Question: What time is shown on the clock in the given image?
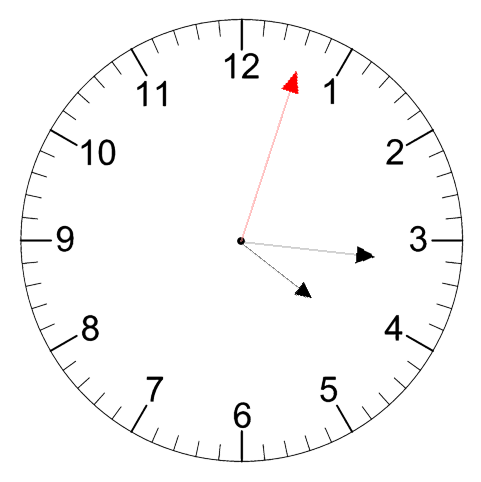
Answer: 04:16:03